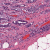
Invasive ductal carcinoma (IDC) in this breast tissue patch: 1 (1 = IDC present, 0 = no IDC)